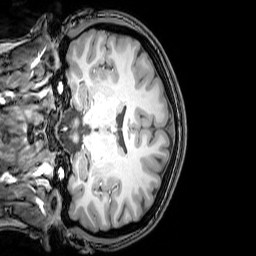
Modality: T1w
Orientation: coronal
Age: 25
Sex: female
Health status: healthy
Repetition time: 0.081 s
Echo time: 0.037 s